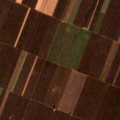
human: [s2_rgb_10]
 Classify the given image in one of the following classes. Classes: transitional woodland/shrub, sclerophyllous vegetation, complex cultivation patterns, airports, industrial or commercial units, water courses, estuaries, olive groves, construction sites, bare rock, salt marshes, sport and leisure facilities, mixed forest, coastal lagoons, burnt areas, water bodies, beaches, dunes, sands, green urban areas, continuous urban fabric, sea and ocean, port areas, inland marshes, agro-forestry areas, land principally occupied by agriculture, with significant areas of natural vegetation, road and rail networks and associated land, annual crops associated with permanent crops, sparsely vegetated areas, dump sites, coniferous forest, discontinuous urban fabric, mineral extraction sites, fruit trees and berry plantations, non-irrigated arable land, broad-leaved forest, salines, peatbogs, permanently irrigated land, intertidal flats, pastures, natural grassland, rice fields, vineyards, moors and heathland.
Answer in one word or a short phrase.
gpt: non-irrigated arable land